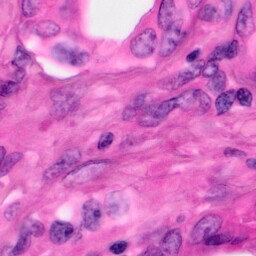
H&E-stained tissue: Pancreatic